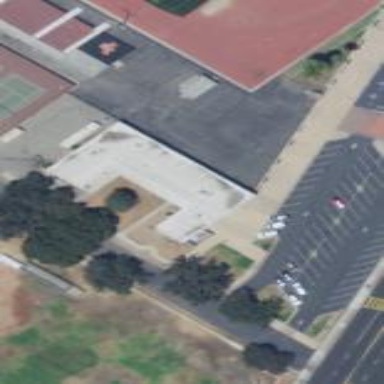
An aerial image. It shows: School building.